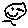
Label: smiley face